Question: In my app, I only want to show the 'Google Map' when a user taps a button. So, I created a subclass of 'SupportMapFragment' and am now wanting to add that 'Fragment' to my 'FragmentActivity' using:
'''
Fragment map = new ZSSGoogleMap();
FragmentManager fragmentManager = getFragmentManager();
FragmentTransaction fragmentTransaction = fragmentManager.beginTransaction();
fragmentTransaction.add(R.id.rootFrame, map);
fragmentTransaction.commit();
'''
But, I keep getting an error on the first line telling me I need to cast it to 'ZSSGoogleMap'.

What am I doing wrong here? I have worked with 'Fragments' before and done exactly what I am trying to do here.
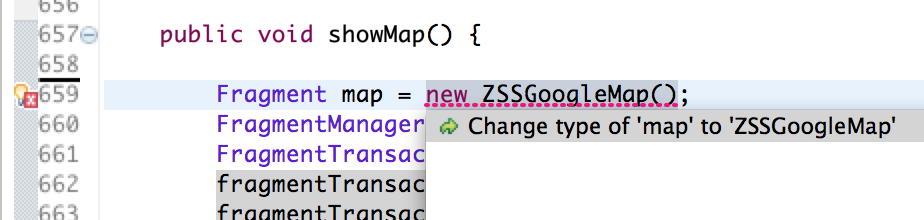
Answer: If you are using 'Fragments' below API level 3.0 then you will have to use the Packages of 'v4.support' for the 'Fragments' and your Fragment will 'SupportFragment' only.
As you are using 'SupportMapFragment' so ,You will have to also use 'getSupportFragmentManager();'